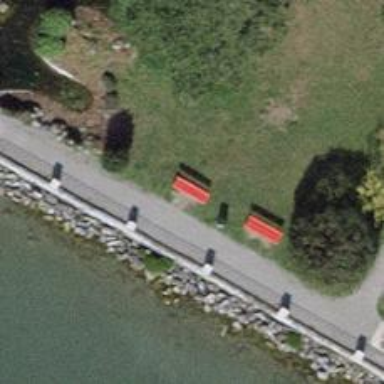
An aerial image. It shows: Bench.